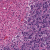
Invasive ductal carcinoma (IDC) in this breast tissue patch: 1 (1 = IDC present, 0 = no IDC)